Question: Just started Grails. Went through all questions but still with the issue.
Connector seems in place.

repositories of BuildConfig
'''
repositories {
inherits true // Whether to inherit repository definitions from plugins
grailsPlugins()
grailsHome()
mavenLocal()
grailsCentral()
mavenCentral()
// uncomment these (or add new ones) to enable remote dependency resolution from public Maven repositories
//mavenRepo "http://repository.codehaus.org"
//mavenRepo "http://download.java.net/maven/2/"
//mavenRepo "http://repository.jboss.com/maven2/"
//mavenRepo "http://repo1.maven.org/maven2/"
}
'''
DataSource
'''
dataSource {
pooled = true
jmxExport = true
driverClassName = "org.postgresql.Driver"
username = "postgres"
password = "password"
}
environments {
development {
dataSource {
dbCreate = "update"
url = "jdbc:postgresql://localhost:5433/dev1base"
}
}
'''
And I get this:
'''
|Loading Grails 2.4.3
|Configuring classpath
Error |
Resolve error obtaining dependencies: Could not find artifact postgresql:postgresql:jar:9.3- 1100.jdbc4 in grailsCentral (http://repo.grails.org/grails/plugins) (Use --stacktrace to see the full trace)
Error |
Resolve error obtaining dependencies: Could not find artifact postgresql:postgresql:jar:9.3-1100.jdbc4 in grailsCentral (http://repo.grails.org/grails/plugins) (Use --stacktrace to see the full trace)
Error |
Could not find artifact postgresql:postgresql:jar:9.3-1100.jdbc4 in grailsCentral (http://repo.grails.org/grails/plugins)
|Run 'grails dependency-report' for further information.
'''
There shouldn't be magic here.
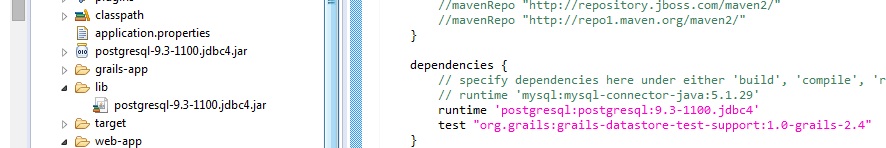
Answer: The issue is in the formatting of your artifact. It should be:
'''
runtime 'org.postgresql:postgresql:9.3-1100-jdbc41'
'''
Notice that the final period should be a dash instead.